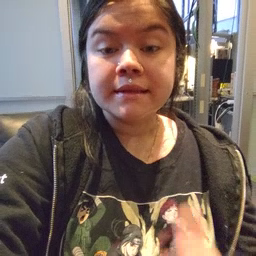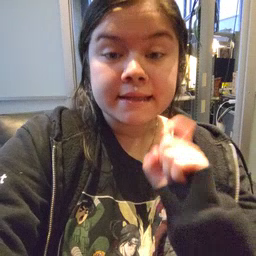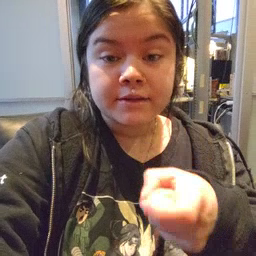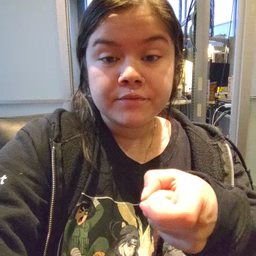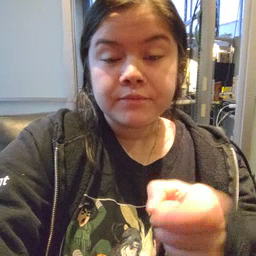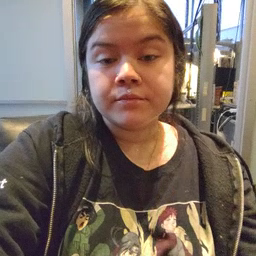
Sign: gift